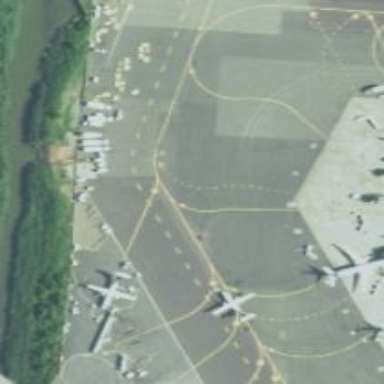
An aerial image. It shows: Image of taxiway at airport.